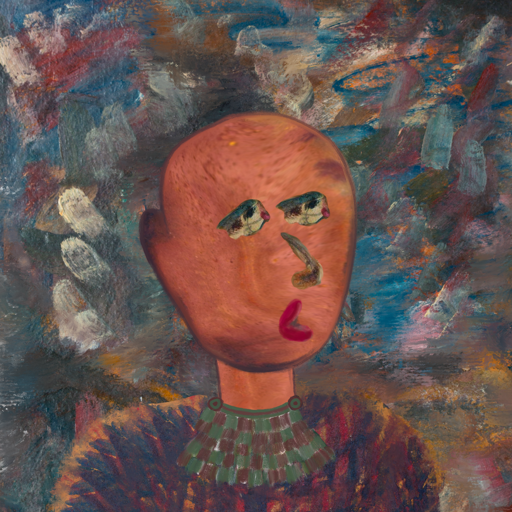
Background: Boggyland, Head And Neck Side: Mother_And_Son_Mother, Face Side: Pipe, Bust: In_The_Sun, Hair Side: Blank, Head Accessory: Blank, Second Necklace: After_Raid, Necklace: Blank, Baby: Blank